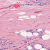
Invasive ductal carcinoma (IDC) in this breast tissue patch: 1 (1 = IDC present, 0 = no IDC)